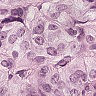
Metastatic tissue present: yes